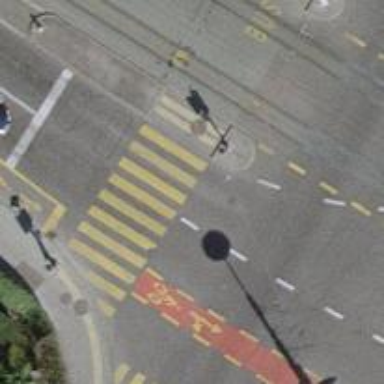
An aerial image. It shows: Crossing with traffic signals.